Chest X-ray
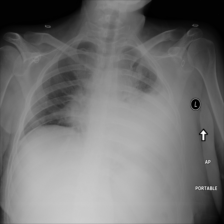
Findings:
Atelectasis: negative
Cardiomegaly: negative
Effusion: positive
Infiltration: negative
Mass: positive
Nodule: negative
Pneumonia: negative
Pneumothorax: negative
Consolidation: positive
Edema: negative
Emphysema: negative
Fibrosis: negative
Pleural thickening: negative
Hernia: negative